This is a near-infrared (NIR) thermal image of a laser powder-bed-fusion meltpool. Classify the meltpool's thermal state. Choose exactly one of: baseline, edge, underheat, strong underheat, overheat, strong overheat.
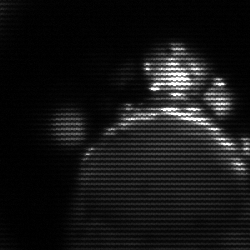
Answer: edge